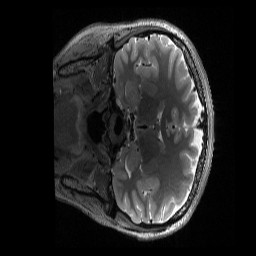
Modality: T2w
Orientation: coronal
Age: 27
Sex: female
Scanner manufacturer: siemens
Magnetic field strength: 3 T
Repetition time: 3.2 s
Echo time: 0.563 s